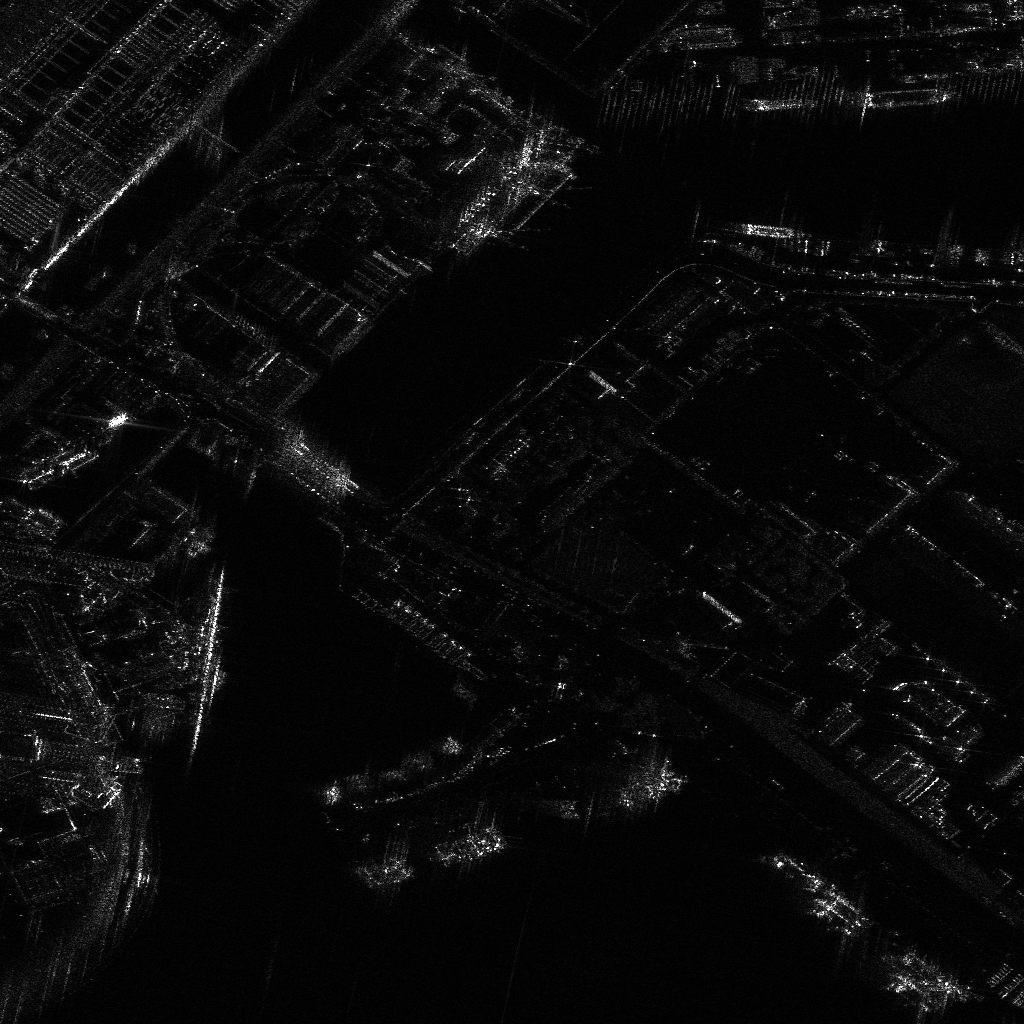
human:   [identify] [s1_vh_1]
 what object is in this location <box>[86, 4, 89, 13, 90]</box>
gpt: <ref>1 medium dredger at the top right</ref>